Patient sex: M
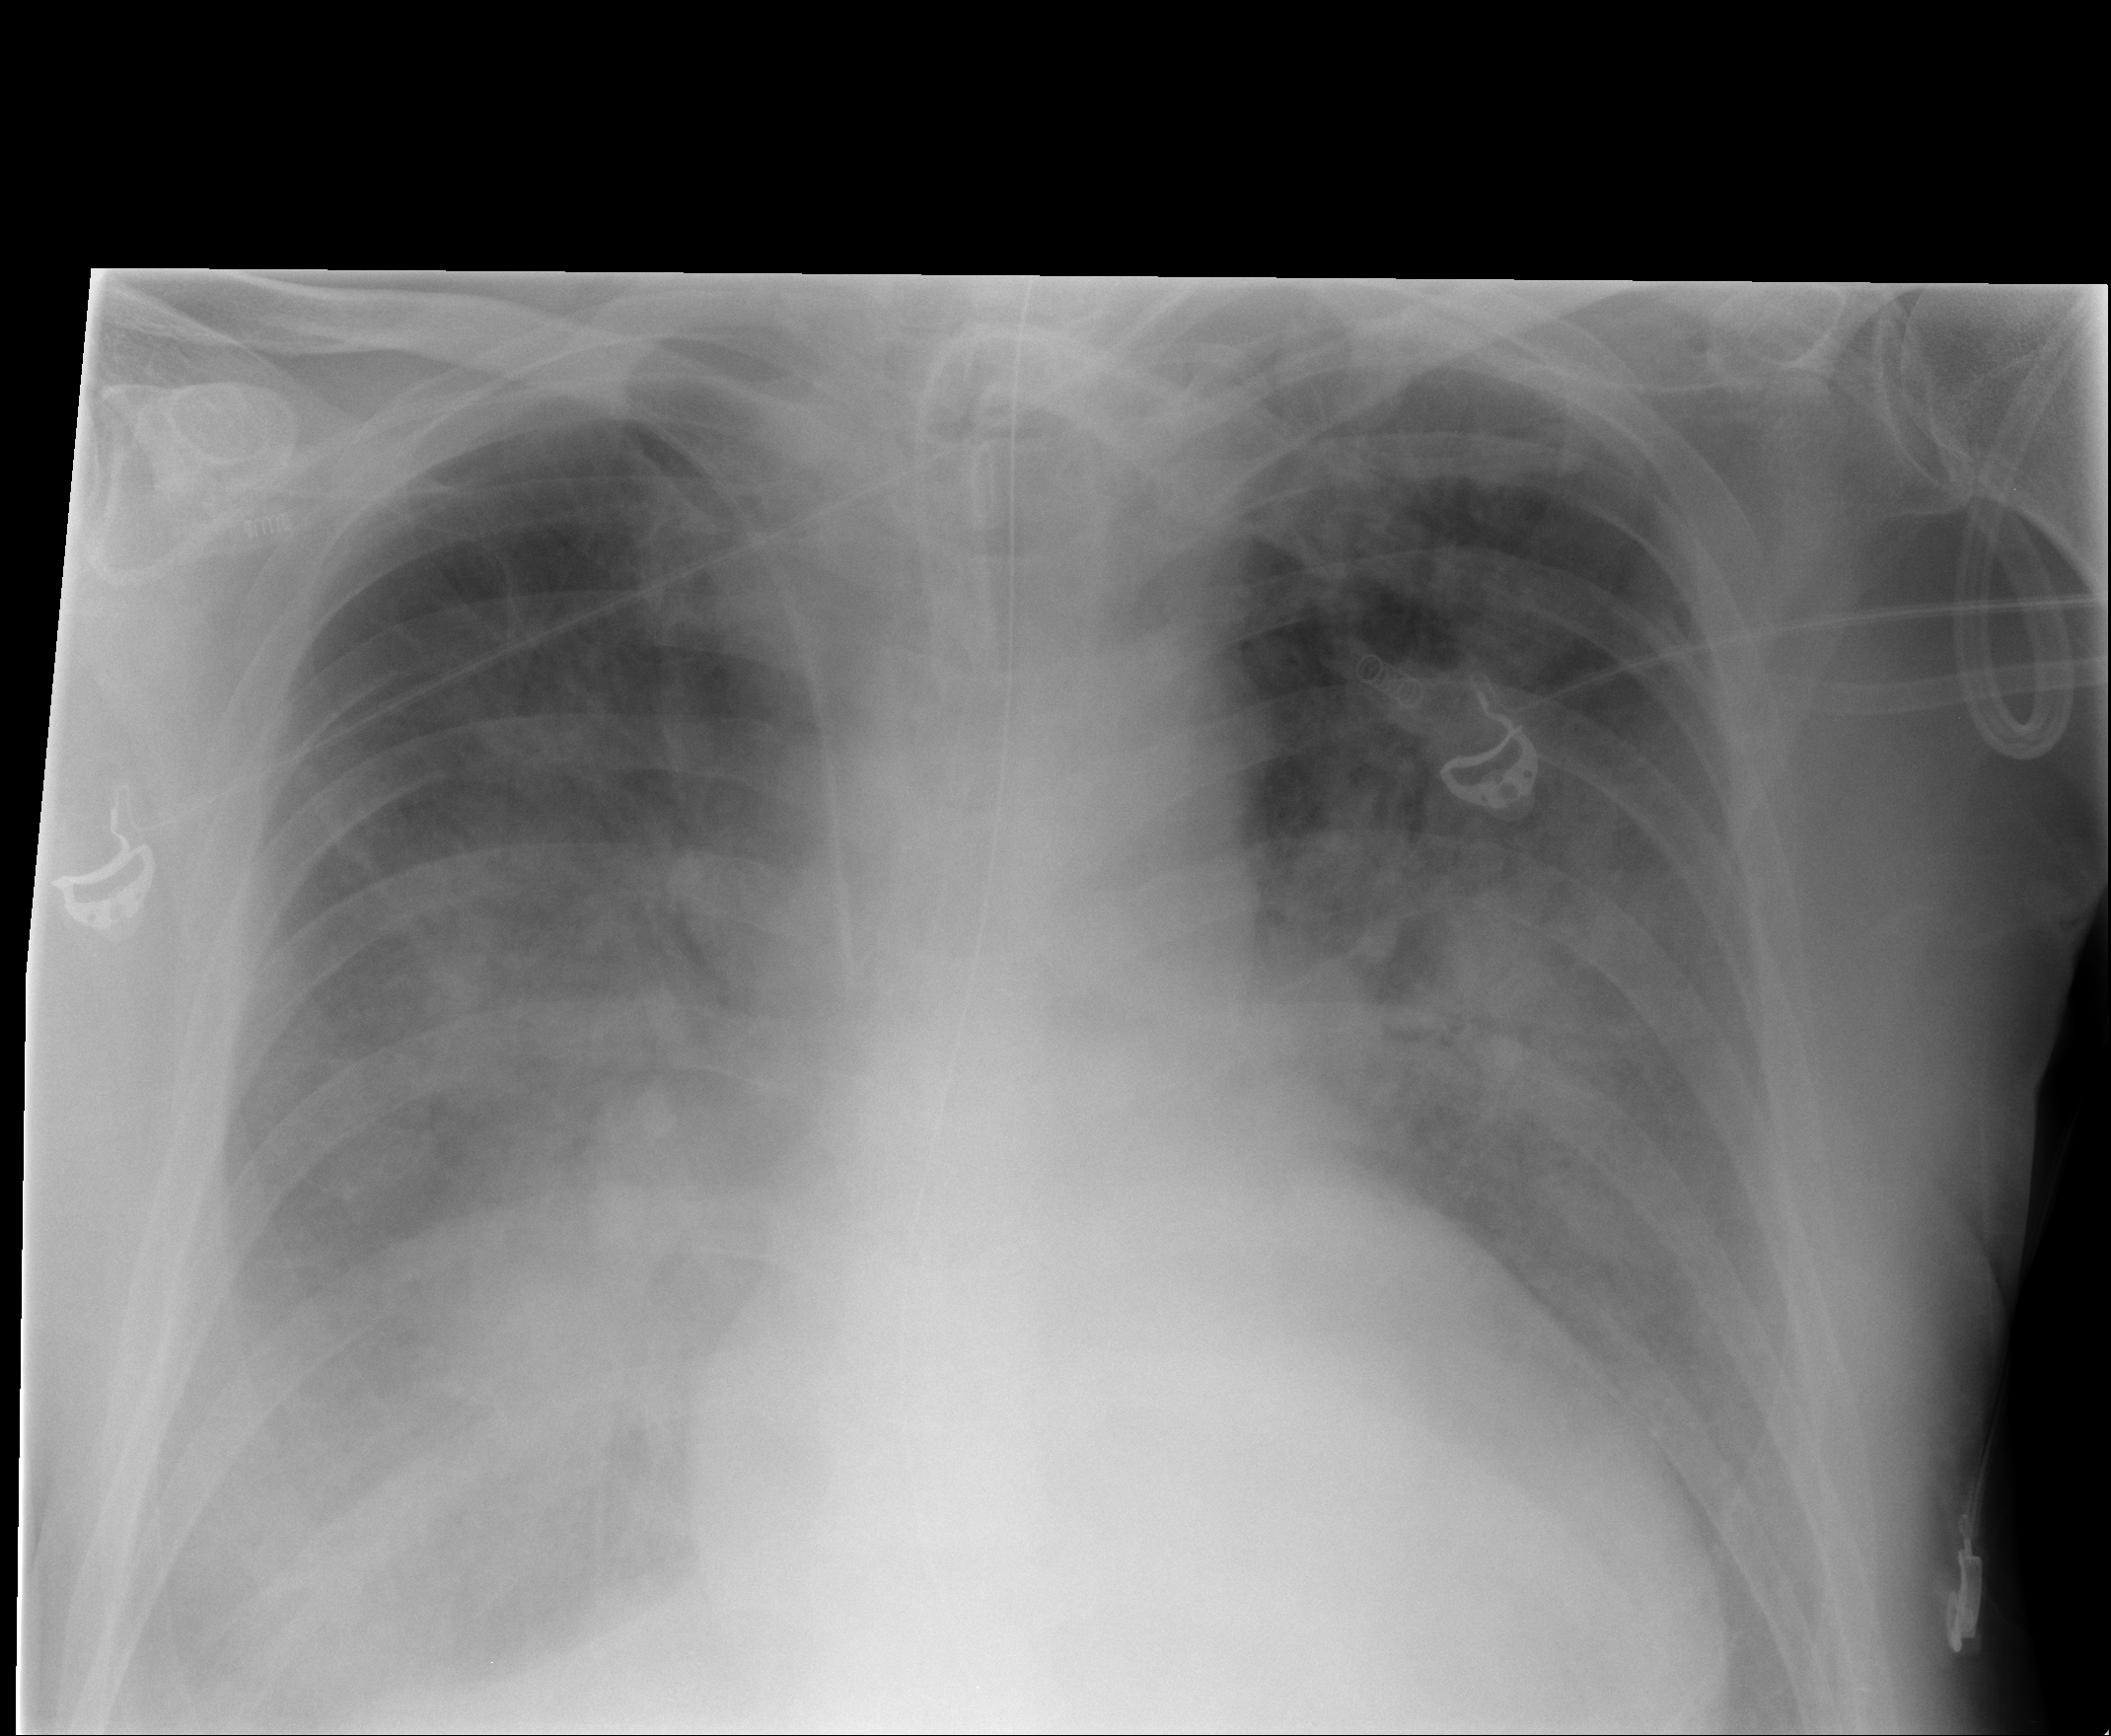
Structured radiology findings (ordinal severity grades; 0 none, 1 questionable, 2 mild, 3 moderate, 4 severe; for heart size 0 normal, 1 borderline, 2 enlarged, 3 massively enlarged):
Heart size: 2
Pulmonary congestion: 3
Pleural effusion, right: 1
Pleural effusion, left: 1
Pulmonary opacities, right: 2
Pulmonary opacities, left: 2
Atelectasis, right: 3
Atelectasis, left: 3